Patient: sex F, age 26
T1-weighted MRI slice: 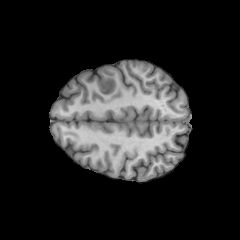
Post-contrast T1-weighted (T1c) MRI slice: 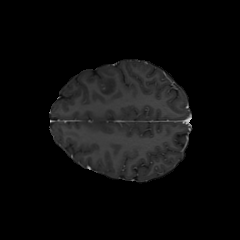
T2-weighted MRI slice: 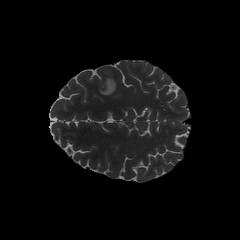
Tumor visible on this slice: yes
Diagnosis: Astrocytoma, IDH-mutant
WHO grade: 2